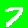
Digit: 7